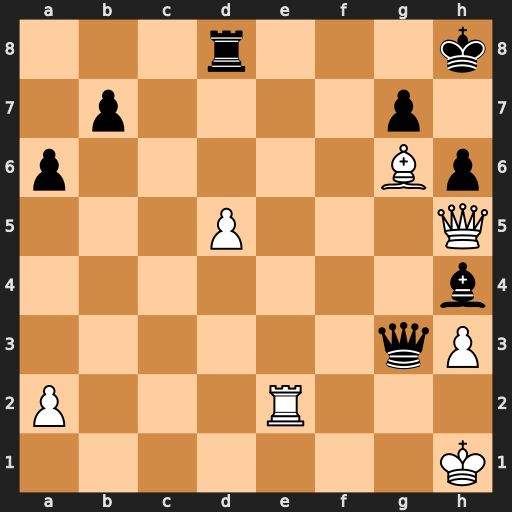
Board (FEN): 3r3k/1p4p1/p5Bp/3P3Q/7b/6qP/P3R3/7K
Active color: w
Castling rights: -
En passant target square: -
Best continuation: Bf5 Rf8 Re8 Be7 Rxe7 Qf4 Bd3 Qc1+ Kg2 Qd2+ Qe2